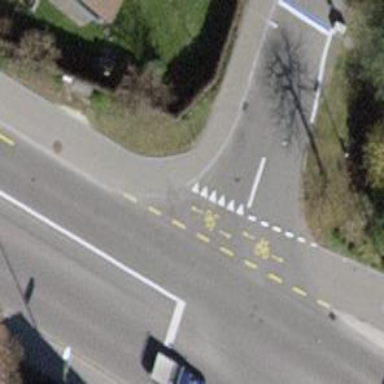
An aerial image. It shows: Unmarked road crossing.